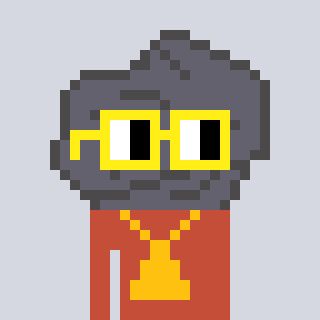
a pixel art character with square yellow glasses, a rock-shaped head and a rust-colored body on a cool background